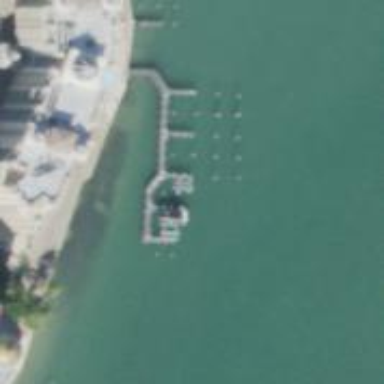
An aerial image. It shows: Man-made pier.